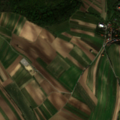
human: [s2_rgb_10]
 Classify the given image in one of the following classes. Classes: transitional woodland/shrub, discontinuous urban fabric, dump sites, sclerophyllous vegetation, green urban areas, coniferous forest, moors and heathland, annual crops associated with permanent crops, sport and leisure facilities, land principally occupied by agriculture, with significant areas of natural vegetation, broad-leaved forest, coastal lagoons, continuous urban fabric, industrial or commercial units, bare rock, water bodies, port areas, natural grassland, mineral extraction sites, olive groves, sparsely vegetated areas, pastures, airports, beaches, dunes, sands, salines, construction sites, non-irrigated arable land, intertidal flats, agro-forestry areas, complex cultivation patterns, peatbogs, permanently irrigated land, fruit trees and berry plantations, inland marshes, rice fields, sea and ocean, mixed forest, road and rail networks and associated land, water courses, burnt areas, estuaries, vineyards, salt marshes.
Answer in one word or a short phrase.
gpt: discontinuous urban fabric, non-irrigated arable land, vineyards, land principally occupied by agriculture, with significant areas of natural vegetation, broad-leaved forest